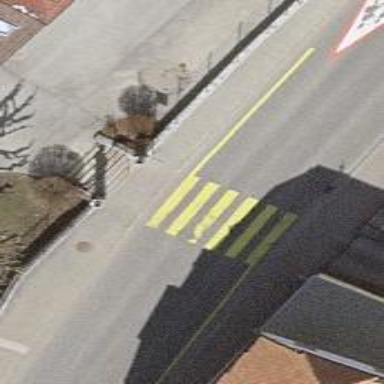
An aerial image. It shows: Zebra crossing on the road.